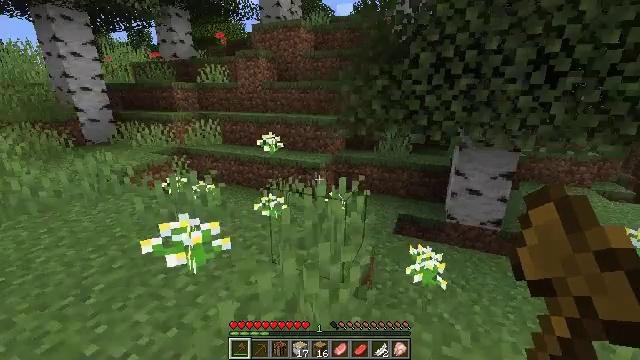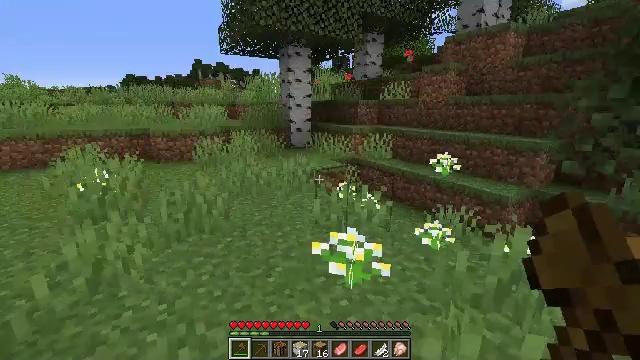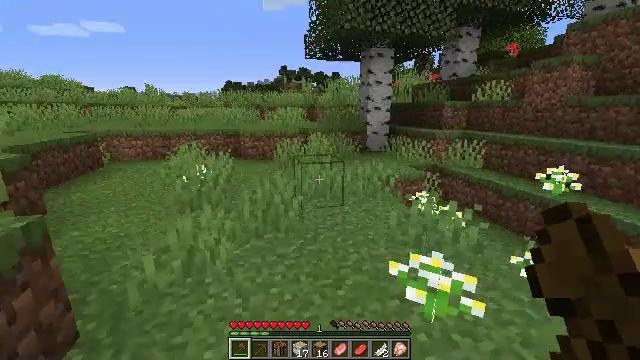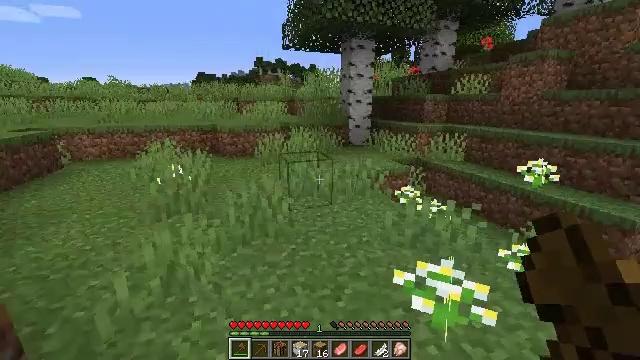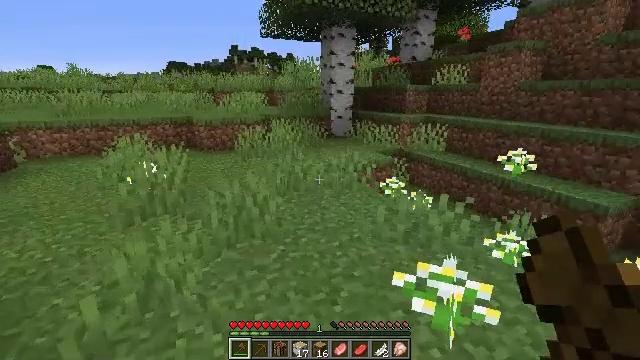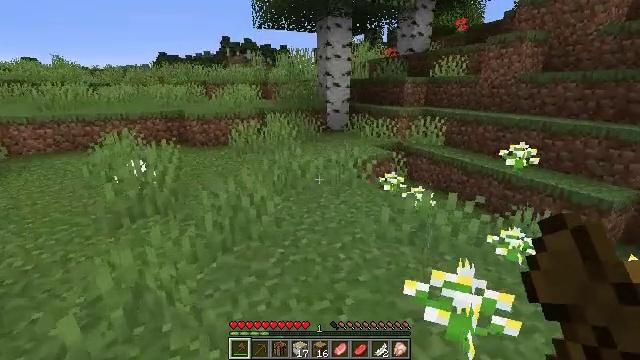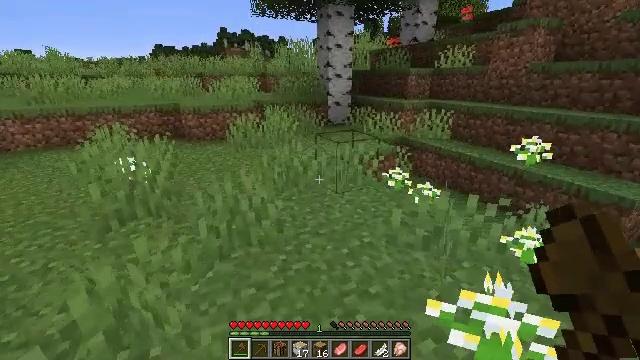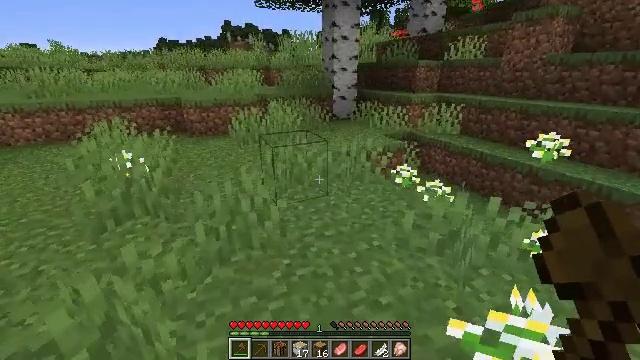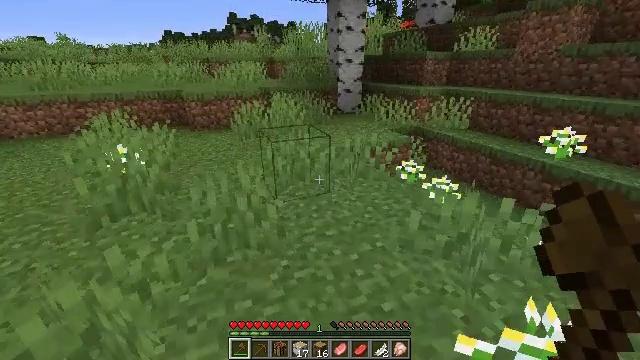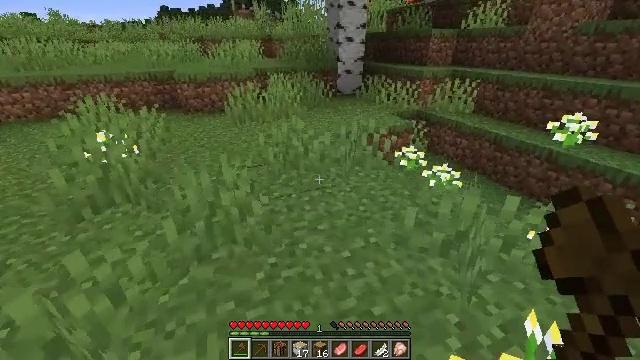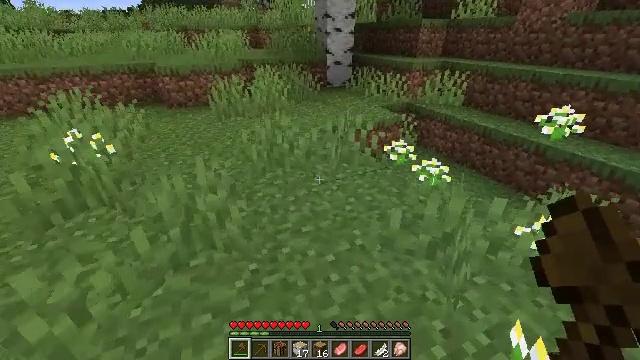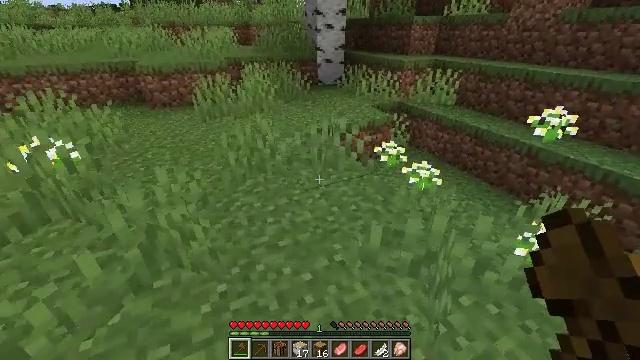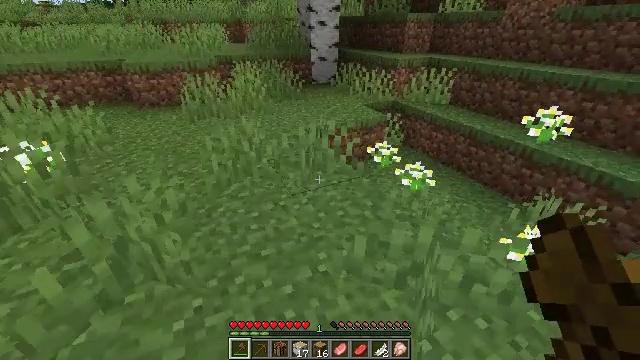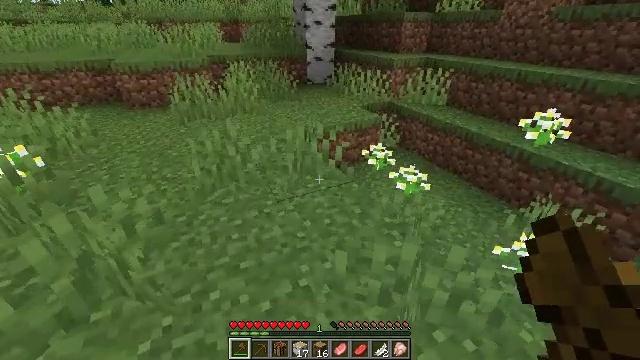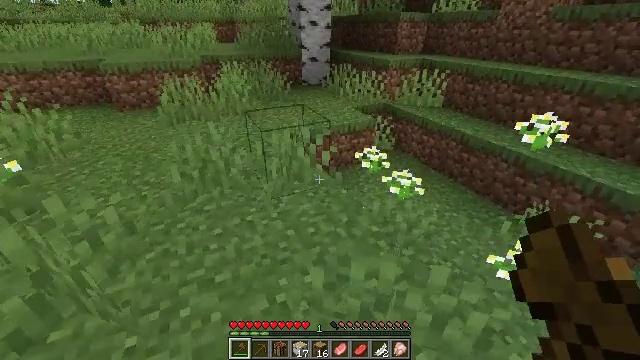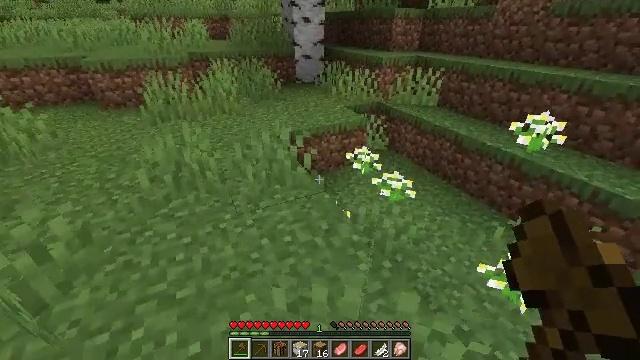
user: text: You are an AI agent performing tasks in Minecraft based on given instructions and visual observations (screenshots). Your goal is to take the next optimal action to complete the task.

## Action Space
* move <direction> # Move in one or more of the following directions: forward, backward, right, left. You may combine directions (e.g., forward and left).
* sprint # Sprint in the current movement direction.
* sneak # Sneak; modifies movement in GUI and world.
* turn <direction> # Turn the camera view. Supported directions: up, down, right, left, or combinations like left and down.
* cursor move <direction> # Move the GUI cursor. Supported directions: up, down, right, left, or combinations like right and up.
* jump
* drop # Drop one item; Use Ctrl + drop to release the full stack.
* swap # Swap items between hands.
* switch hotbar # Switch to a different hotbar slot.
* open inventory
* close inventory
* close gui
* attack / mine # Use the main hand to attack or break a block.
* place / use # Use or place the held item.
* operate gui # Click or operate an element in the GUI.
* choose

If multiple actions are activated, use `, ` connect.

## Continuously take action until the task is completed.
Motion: motion action
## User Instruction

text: Mine the bee nest.
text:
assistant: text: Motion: move forward and move left, turn left and up
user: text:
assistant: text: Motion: move forward and move left, turn left
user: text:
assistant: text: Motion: move forward and move left, turn right and down
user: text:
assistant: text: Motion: move forward, turn right and down
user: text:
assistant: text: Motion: move forward, turn right and down
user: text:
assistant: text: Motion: move forward, turn down
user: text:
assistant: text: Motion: move forward, turn down
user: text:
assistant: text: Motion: move forward and move right, turn left and down
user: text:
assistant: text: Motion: move forward and move right, turn down
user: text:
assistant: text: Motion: move forward and move right, turn right and down
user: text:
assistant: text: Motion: move forward and move right
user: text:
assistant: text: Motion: move forward and move right
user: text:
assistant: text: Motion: move forward and move right
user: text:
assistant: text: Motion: move forward and move right
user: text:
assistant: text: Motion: move forward and move right
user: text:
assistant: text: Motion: move forward and move right, turn down
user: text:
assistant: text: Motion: move forward and move right
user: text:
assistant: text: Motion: move forward and move right
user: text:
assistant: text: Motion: move forward and move right
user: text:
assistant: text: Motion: move forward and move right
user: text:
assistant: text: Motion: move forward and move right, turn right and up
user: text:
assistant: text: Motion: move forward and move right, turn right and up
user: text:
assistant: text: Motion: move forward and move right, turn right and up
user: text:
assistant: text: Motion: move forward and move right
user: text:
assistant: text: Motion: move forward and move right, turn down
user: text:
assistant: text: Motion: move forward, turn right
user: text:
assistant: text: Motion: move forward, turn right
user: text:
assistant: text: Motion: move forward
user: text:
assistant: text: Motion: move forward
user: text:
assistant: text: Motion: move forward and move left, turn right